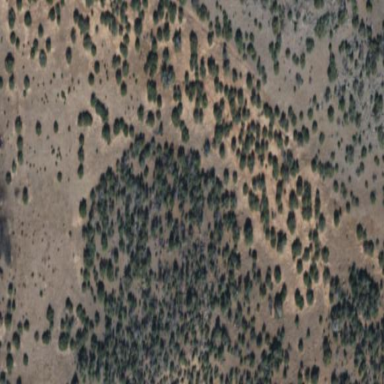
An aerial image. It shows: Area covered in scrub vegetation.